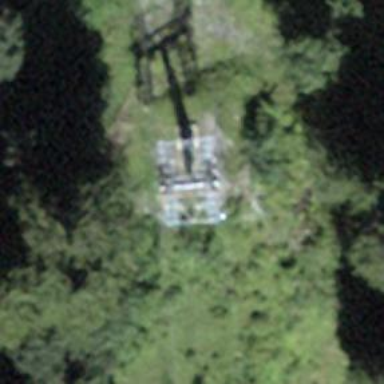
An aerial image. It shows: Pylon for aerialway.